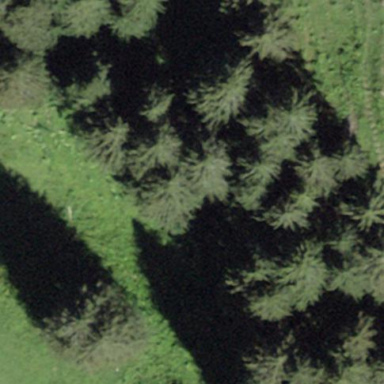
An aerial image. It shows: Forest area.